This grayscale texture is a bearing vibration snapshot reshaped row-by-row into a square image. Classify the bearing condition as one of: normal, inner_race, outer_race, ball.
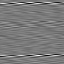
Answer: inner_race